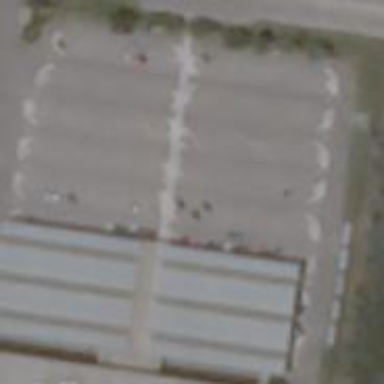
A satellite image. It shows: Parking area with surface.